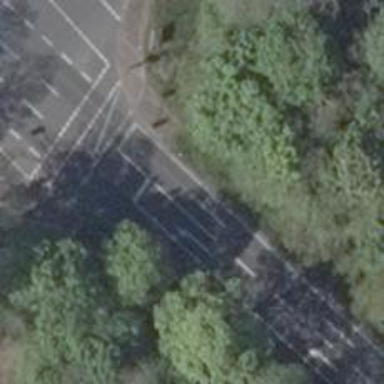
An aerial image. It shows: Road with traffic signals.